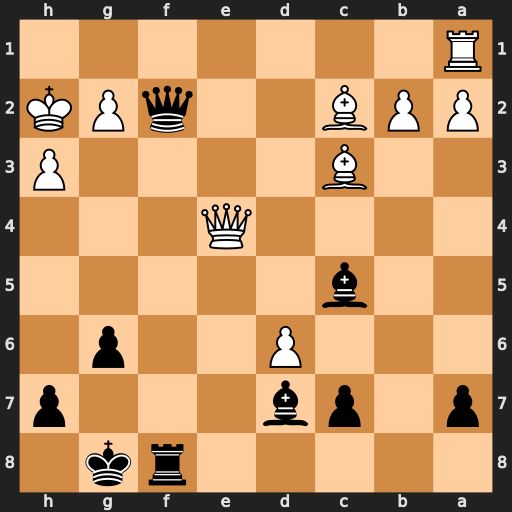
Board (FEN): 5rk1/p1pb3p/3P2p1/2b5/4Q3/2B4P/PPB2qPK/R7
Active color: b
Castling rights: -
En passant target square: -
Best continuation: Bxd6+ Be5 Bxe5+ Qxe5 Qxc2 Qd5+ Rf7